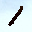
Label: 1